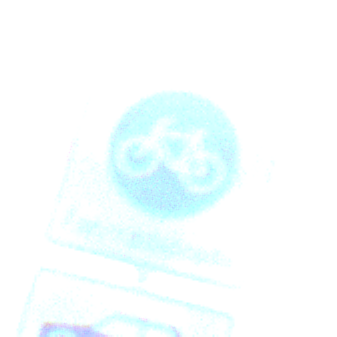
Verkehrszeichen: BeginnFahrradstrasse
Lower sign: MehrspurigeFahrzeugeFrei1
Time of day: SunriseSunset
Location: Outdoor (Nature)
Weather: PartlyCloudy
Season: NotSpecified
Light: Natural